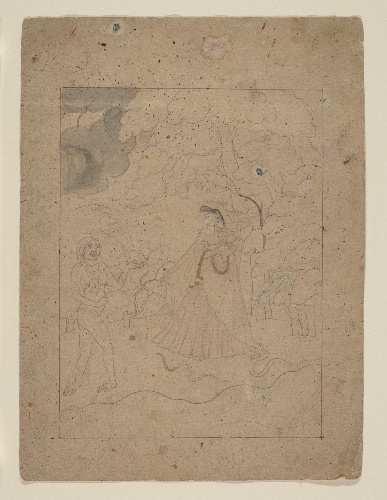
Date: ca. 1800
Object type: Painting
Classification: Paintings
Medium: Ink, wash ,and translucent watercolor on paper
Culture: India (Pahari Hills, Kangra or Guler)
Dimensions: Image (sight): 6 1/2 x 8 3/4 in. (16.5 x 22.2 cm)
Framed: 16 x 20 in. (40.6 x 50.8 cm)
Department: Asian Art
Credit line: Gift of Subhash Kapoor, in memory of his parents, Smt Shashi Kanta and Shree Parshotam Ram Kapoor, 2008
Accession year: 2008
Repository: Metropolitan Museum of Art, New York, NY
Tags: Women|Female Nudes|Snakes